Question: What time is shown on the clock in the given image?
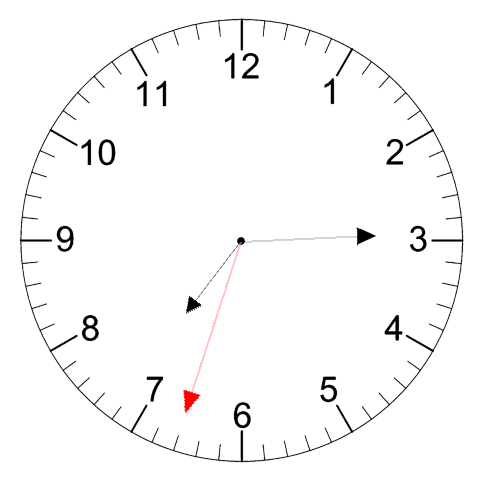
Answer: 07:14:33